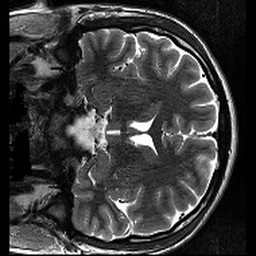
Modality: T2w
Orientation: coronal